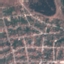
Land use / land cover class: Residential